Question: How can I input information in json file with commas between values?
'''
import json
class Calculation():
"""The Program class(ALL)"""
def __init__(self,money_earned = 0,money_spended = 0):
self.money_earned = money_earned
self.money_spended = money_spended
def m_s(self):
"""input daily spend to file"""
self.money_spended = str(input("How much money you spend today?"))
print(self.money_spended)
file = "data_txt_cat/spend.json"
with open(file,"a") as f_obj:
json.dump(self.money_spended,f_obj)
def m_e(self):
"""input daily earn to file"""
self.money_earned = input("How much money earned today? ")
print(self.money_earned)
file = "data_txt_cat/earn.json"
with open(file, "a") as f_obj:
json.dump(self.money_earned, f_obj)
spend = Calculation()
spend.m_s()
spend.m_e()
'''
Currently this writes a file with '"11""12"' in it from that input, rather than JSON output

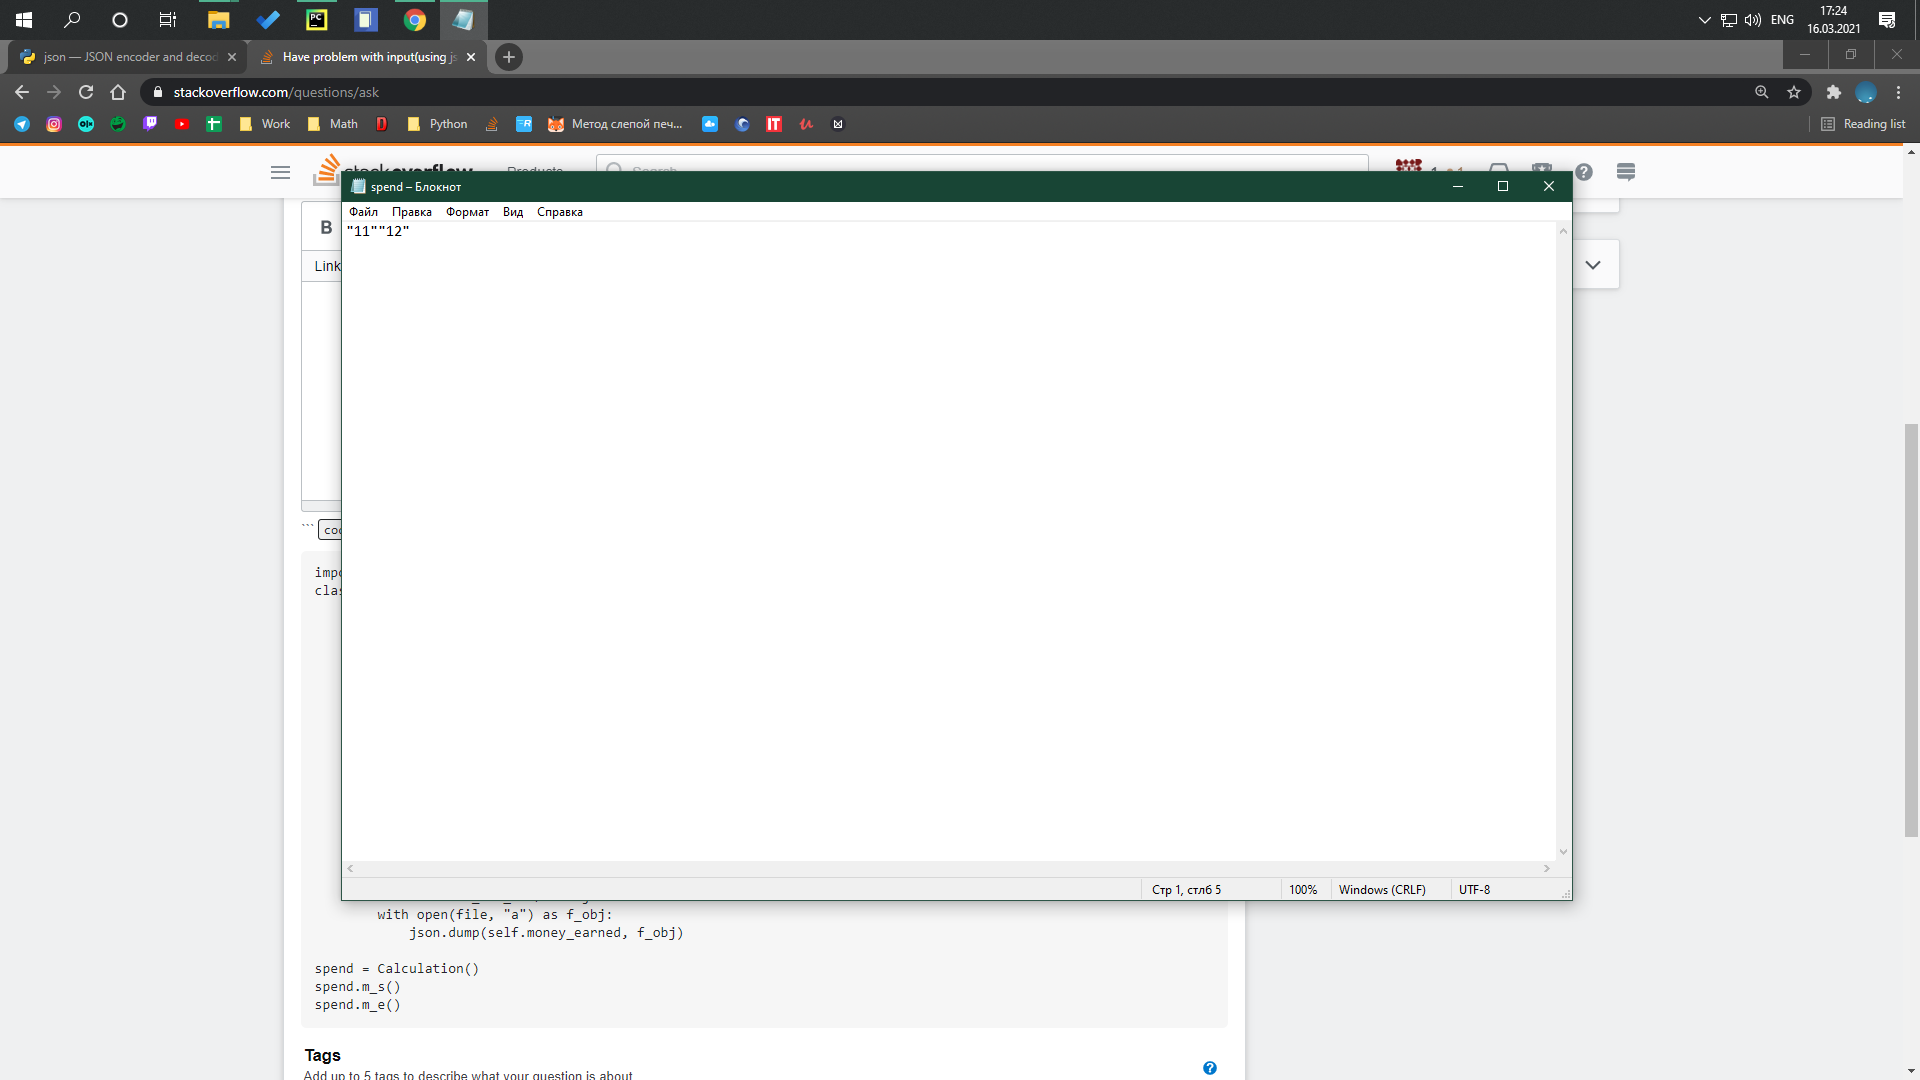
Answer: The problem is that you're writing a json object with just a single value, rather than really a json structure
Try putting your inputs into a dictionary or list and adding a newline
Additionally, if you're not making some sort of key-value mapping, consider if you're really using JSON at all
---
You may find it convenient to use a dictionary '.update()' method
'''
import json
earned = {
"value": [] # this is the list being appended to
}
try:
with open("whatever.json", "r") as fh: # open for reading and writing
earned.update(json.load(fh))
except FileNotFoundError:
print("warning: no starting file")
with open("whatever.json", 'w') as fh: # NOTE clobbers - consider backup and swap
earned["value"].append(input("How much money earned today?: "))
json.dump(earned, fh) # rewrite file
'''